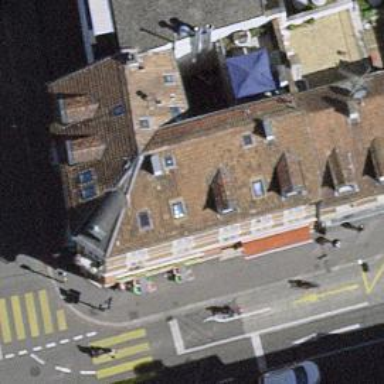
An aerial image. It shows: Fast food establishment.